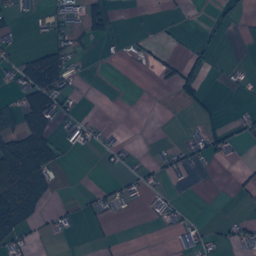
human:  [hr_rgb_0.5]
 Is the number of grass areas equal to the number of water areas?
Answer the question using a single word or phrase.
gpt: no

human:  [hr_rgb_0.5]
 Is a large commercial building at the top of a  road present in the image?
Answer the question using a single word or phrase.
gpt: yes

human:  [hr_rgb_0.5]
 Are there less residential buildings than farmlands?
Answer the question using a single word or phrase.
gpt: no

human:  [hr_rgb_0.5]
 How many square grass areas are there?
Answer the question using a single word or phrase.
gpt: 0

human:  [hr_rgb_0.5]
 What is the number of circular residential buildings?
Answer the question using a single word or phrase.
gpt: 5

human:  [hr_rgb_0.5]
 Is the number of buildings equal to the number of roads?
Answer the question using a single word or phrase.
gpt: no

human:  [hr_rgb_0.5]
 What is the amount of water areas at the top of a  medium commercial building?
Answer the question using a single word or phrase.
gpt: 29

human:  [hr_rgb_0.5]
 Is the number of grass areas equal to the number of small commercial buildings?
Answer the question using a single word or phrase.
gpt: no

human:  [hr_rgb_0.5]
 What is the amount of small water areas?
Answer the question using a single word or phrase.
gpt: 25

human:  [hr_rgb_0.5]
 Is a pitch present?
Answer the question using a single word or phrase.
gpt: yes

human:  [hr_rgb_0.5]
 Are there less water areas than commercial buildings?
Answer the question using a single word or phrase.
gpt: no

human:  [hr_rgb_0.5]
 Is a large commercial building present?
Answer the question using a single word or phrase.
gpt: yes

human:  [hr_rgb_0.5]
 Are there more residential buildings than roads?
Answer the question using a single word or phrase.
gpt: yes

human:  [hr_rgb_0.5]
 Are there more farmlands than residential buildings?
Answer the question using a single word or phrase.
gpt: no

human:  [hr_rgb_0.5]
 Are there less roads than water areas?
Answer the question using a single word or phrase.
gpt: no

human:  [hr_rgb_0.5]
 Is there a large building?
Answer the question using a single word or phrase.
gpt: yes

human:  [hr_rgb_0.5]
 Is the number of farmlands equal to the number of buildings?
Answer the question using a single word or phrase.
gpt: no

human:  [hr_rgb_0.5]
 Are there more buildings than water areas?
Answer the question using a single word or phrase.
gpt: yes

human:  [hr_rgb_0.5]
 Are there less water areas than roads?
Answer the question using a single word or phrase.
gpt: yes

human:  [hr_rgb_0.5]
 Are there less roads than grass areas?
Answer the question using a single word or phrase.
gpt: yes

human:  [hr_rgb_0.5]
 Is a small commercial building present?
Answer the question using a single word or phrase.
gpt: yes

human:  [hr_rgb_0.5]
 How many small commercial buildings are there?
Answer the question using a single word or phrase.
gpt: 1

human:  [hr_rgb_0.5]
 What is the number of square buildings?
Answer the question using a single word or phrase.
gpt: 5

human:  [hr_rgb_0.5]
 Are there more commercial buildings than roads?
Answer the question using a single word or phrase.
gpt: no

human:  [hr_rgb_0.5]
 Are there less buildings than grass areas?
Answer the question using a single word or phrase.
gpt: no

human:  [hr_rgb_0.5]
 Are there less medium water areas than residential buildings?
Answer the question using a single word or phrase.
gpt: yes

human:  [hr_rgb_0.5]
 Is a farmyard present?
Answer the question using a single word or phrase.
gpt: yes

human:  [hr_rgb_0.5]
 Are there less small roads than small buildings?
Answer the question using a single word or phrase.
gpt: yes

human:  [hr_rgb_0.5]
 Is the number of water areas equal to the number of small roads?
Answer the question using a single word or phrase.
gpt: no

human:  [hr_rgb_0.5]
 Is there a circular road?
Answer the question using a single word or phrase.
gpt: no

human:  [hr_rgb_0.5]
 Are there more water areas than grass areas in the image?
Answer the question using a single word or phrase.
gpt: no

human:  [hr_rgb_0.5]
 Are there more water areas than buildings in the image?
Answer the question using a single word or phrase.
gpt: no

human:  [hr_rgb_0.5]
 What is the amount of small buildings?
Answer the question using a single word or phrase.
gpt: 188

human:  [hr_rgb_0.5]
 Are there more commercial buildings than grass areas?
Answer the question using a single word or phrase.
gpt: no

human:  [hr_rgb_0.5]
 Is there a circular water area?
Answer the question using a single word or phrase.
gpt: yes

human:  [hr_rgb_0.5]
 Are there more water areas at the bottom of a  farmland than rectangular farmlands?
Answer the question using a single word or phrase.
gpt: yes